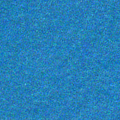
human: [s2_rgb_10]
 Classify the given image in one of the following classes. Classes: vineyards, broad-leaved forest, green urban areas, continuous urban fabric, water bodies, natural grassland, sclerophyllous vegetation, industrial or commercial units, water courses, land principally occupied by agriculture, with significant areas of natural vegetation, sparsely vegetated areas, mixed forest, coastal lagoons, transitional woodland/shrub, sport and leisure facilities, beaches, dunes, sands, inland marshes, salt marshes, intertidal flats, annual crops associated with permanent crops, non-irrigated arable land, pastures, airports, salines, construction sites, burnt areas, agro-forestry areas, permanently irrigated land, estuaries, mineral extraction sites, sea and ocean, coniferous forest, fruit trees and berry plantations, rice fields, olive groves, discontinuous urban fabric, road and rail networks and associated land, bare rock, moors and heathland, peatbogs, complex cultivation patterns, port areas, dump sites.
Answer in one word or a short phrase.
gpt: sea and ocean